Aerial crown-view tile of a tropical tree (Barro Colorado Island, Panama), acquired 20240918:
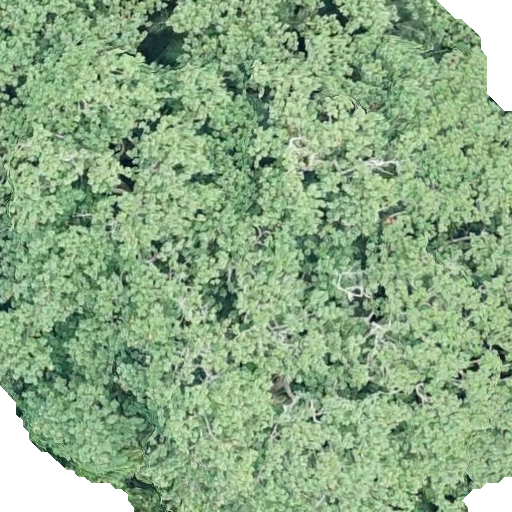
Species: Hieronyma alchorneoides
GBIF accepted scientific name: Hieronyma alchorneoides
Crown area: 511.416 m²